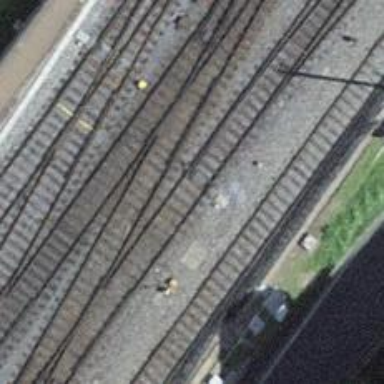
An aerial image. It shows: Railway switch.